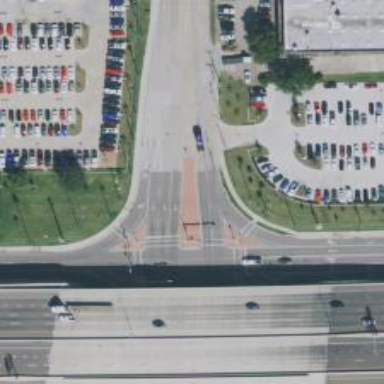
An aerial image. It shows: Secondary link road.